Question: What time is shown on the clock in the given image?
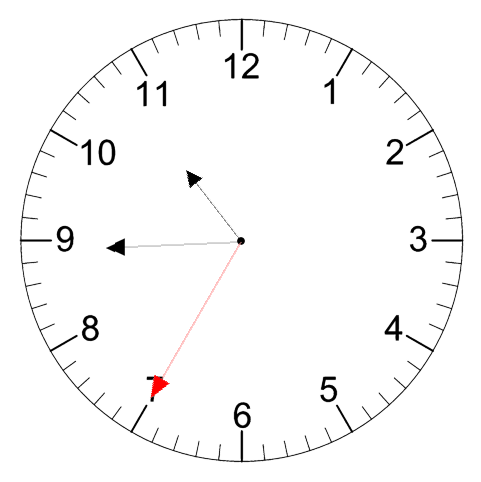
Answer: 10:44:35